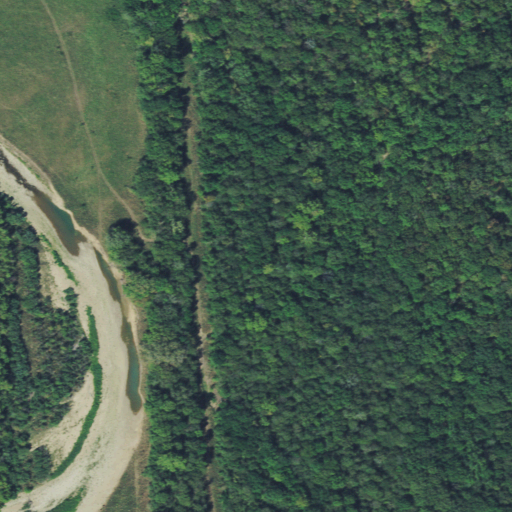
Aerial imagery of valley in Oklahoma named Rabbit Hollow containing deciduous forest, pasture, and woody wetlands